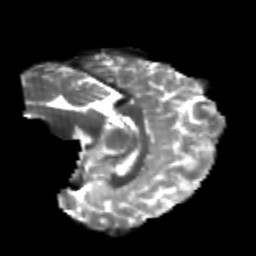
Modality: T2w
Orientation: sagittal
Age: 25
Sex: male
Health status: healthy
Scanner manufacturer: philips
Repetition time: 7.386 s
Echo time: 0.08599 s